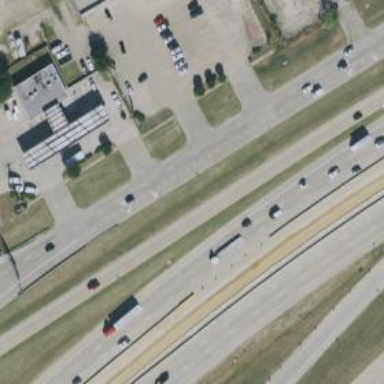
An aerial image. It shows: Secondary road with frontage road alongside.